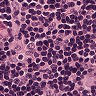
Metastatic tissue present: no